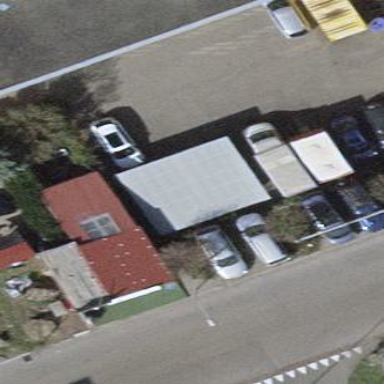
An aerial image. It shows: View of roof of building.